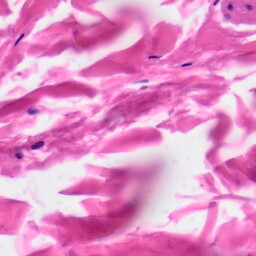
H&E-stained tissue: Skin